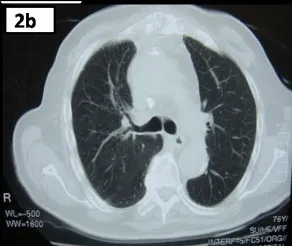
Chest HRCT-scans. B. Chest HRCT-scan, one month after daptomycin discontinuation, demonstrating complete resolve of nodular consolidations and bilateral effusions.
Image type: radiology (ct)